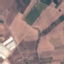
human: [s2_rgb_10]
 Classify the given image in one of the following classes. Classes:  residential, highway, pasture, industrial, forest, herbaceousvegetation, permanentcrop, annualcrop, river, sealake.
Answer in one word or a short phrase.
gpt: PermanentCrop